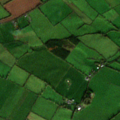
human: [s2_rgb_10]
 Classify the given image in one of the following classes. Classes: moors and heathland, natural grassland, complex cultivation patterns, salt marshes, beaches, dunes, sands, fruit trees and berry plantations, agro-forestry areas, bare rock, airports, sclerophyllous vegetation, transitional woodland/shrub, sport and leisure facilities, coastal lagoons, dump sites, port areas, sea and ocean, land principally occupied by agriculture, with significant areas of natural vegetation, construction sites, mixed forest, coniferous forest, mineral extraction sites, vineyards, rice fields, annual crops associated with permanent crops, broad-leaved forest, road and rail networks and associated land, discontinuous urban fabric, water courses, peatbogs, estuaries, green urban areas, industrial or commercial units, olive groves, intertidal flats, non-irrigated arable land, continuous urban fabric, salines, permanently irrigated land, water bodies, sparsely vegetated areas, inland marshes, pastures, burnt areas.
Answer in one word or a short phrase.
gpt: pastures, complex cultivation patterns